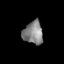
Tissue: prostate
Cell type: T cells
Senescence score: 0.3187
Nuclear area (px): 444
Mean DAPI intensity: 131.232